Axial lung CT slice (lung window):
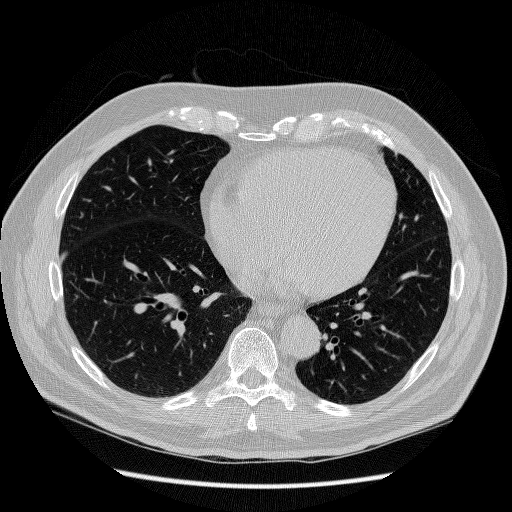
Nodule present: no